Interaction volume radius: 5 \u00c5
Interaction volume height: 45 \u00c5
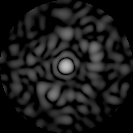
Disorder parameter: 0.8555